Brain MRI, t2w sequence, axial 2D slice.
Patient: age 34, sex M, weight 95 kg, height 1.95 m
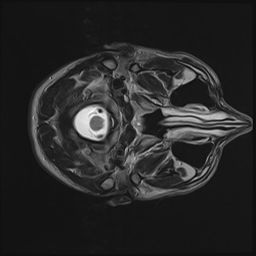